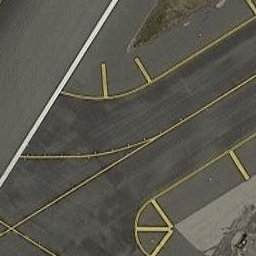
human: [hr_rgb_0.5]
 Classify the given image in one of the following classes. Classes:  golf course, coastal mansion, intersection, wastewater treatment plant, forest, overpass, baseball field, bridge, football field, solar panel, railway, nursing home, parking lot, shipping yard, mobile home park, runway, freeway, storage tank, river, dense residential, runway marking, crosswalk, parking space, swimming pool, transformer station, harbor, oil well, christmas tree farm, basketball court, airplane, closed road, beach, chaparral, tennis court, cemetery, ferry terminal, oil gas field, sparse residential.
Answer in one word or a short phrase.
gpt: runway marking